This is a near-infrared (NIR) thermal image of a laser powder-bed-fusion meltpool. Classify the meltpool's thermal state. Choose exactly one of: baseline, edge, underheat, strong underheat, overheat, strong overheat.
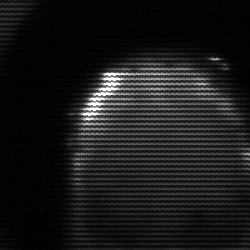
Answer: edge